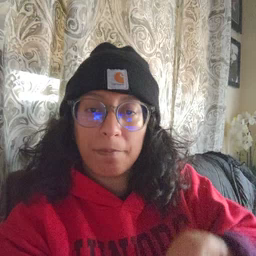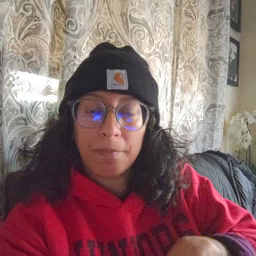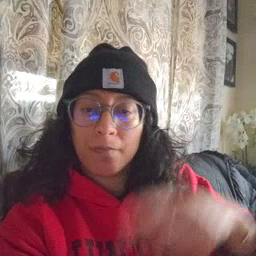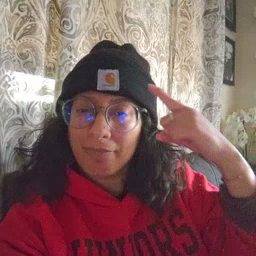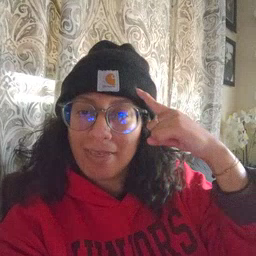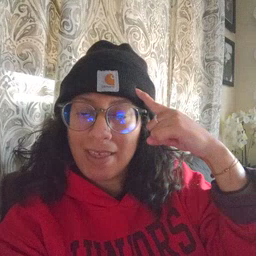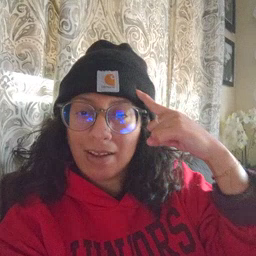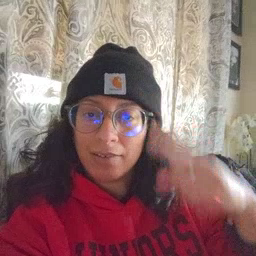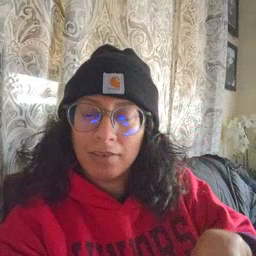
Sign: think